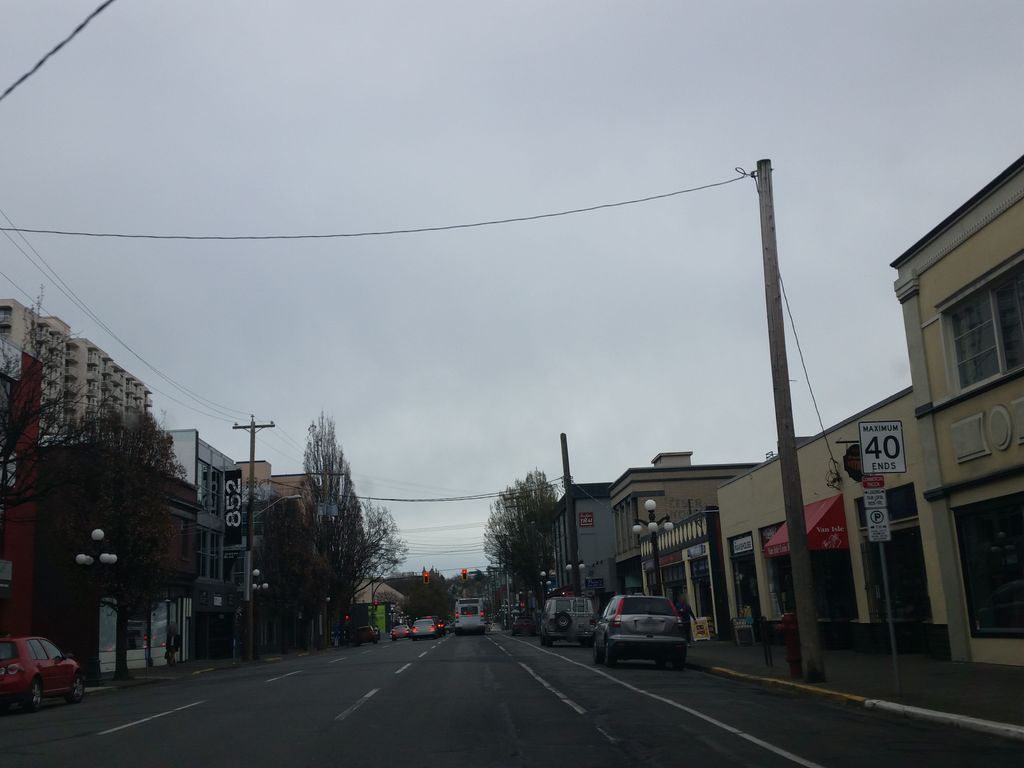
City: victoria